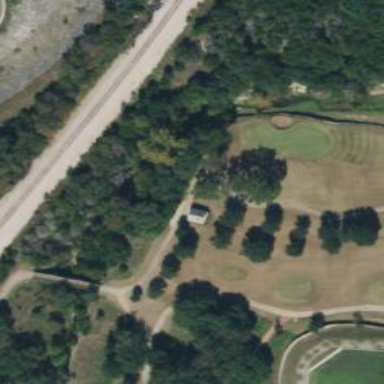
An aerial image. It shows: Service road designated as golf cart path.